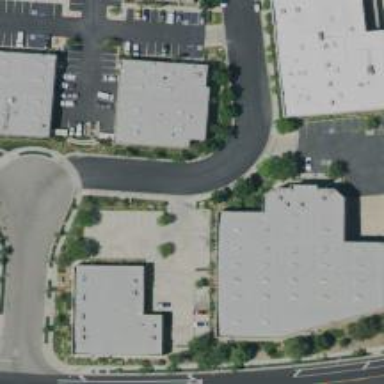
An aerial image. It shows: Warehouse.